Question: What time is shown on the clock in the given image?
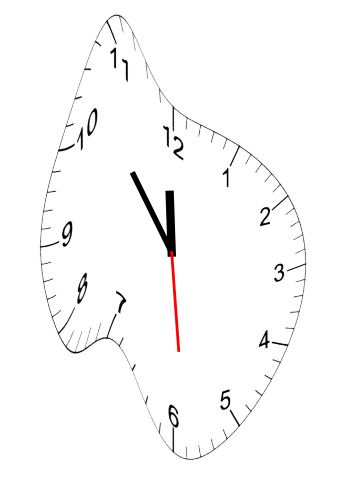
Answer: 11:53:29